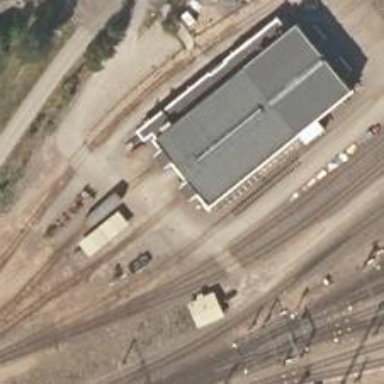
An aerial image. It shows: Railway yard used for servicing trains.